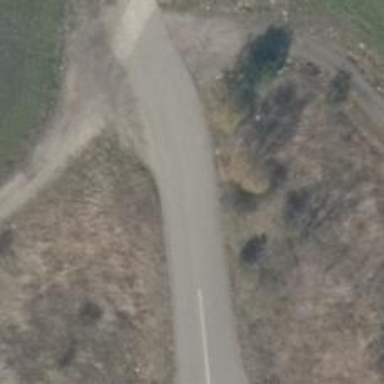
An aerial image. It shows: Unclassified road with asphalt surface.